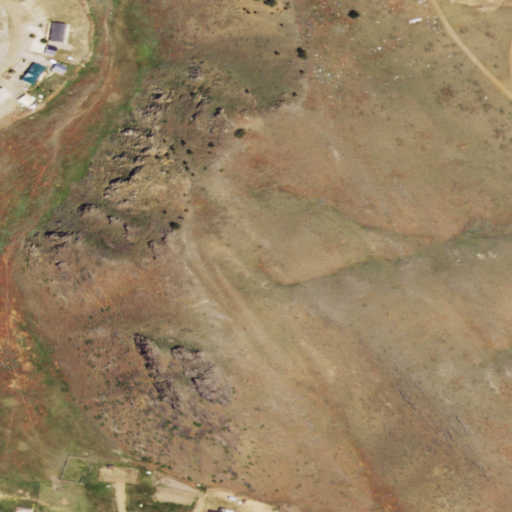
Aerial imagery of mountain in Wyoming named Gold Hill containing grassland, shrub, evergreen forest, open development, low intensity development, and medium intensity development